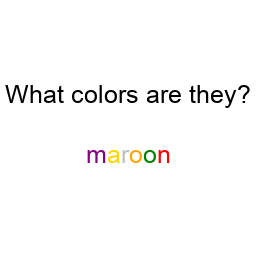
Color: purple, gold, silver, orange, green, red
Color name shown: maroon
Background color: white
Question text color: black